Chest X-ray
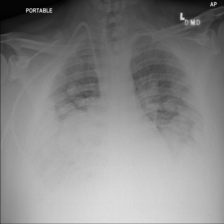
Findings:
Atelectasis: negative
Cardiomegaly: negative
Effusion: positive
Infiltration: negative
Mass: positive
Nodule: negative
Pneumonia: negative
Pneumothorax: negative
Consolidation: negative
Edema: negative
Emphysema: negative
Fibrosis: negative
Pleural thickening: negative
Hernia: negative